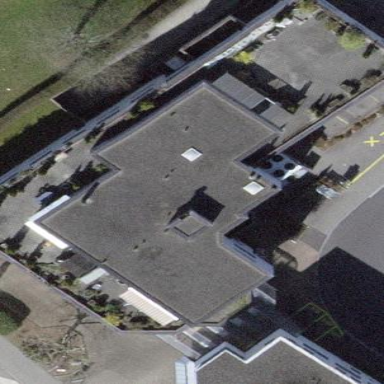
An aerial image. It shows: Building with apartments and flat roof.